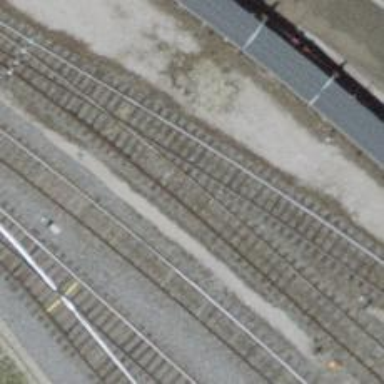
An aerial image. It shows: Single-track railway yard.